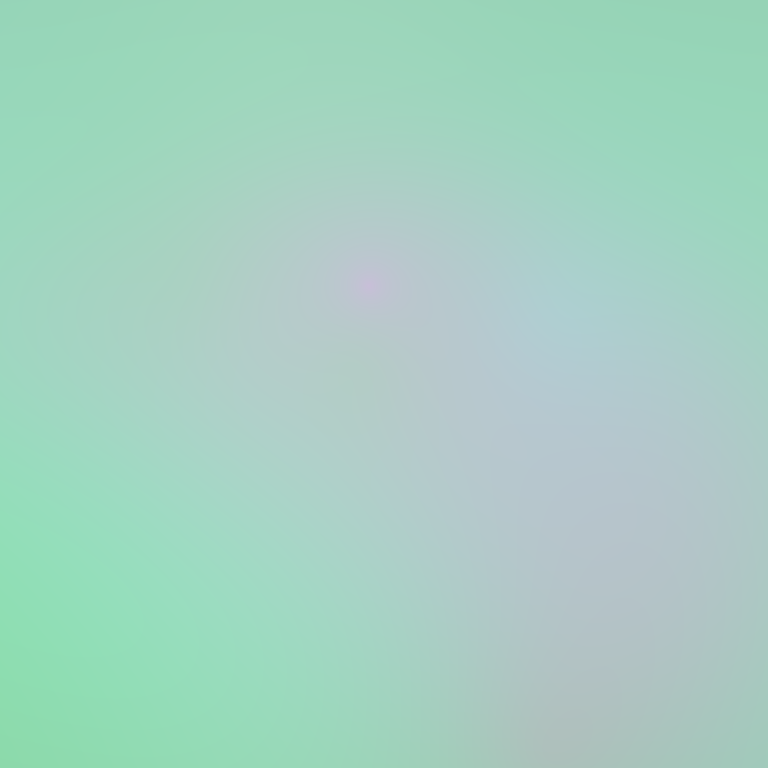
Abstract light effect, smooth gradient from soft teal to pale lavender, serene atmosphere, diffuse glow, no room, no furniture, no objects.